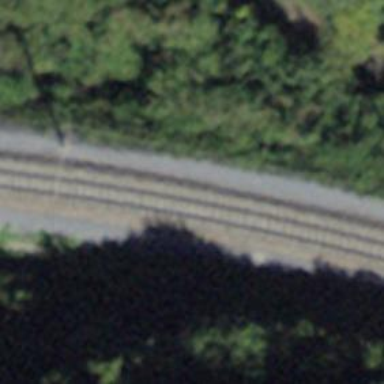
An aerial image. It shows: Narrow-gauge railway with 1 track. The tracks are electrified with contact line.